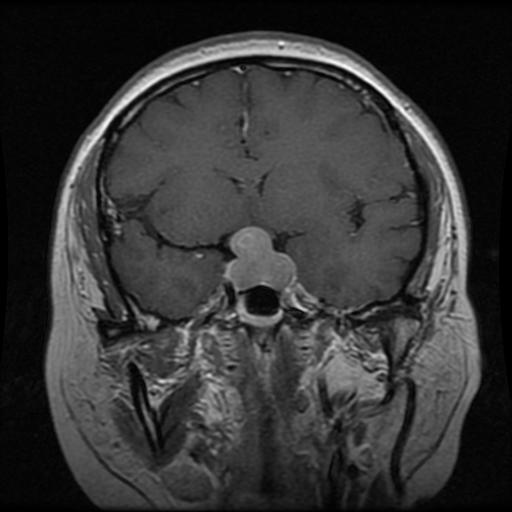
Label: pituitary